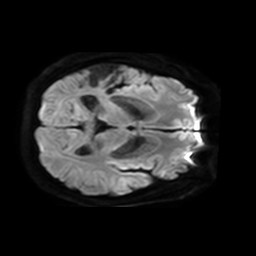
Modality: TRACE
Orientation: axial
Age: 56
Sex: male
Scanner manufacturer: philips
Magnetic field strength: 3 T
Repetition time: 3.332 s
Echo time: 0.076 s